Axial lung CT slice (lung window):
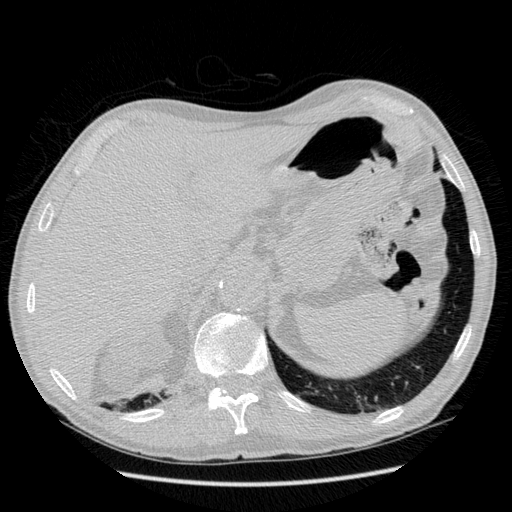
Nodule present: no